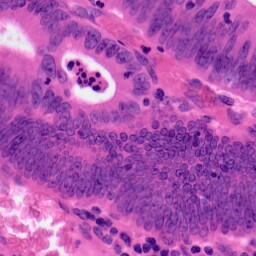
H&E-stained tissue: Colon